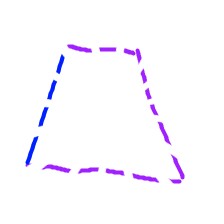
Shape: trapezoid